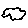
Label: cloud